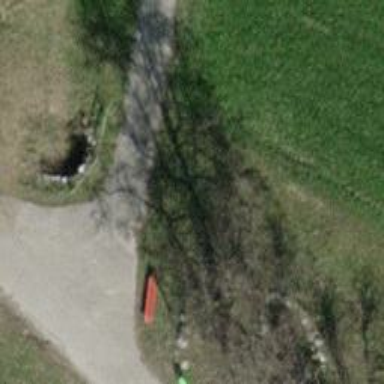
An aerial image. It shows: Tunnel.